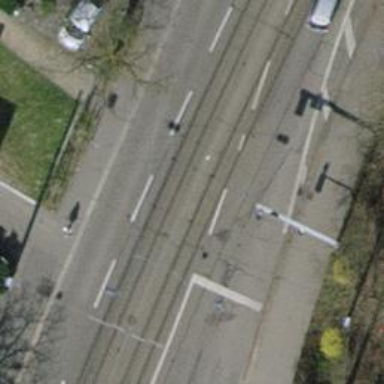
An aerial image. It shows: Tertiary road with asphalt surface. It has embedded tram rails.